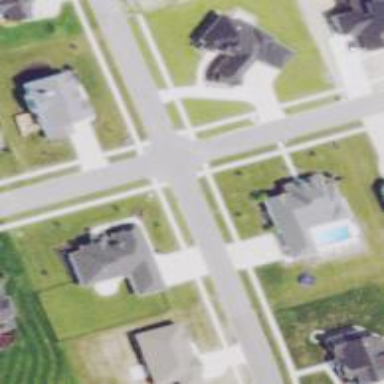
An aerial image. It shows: Driveway.